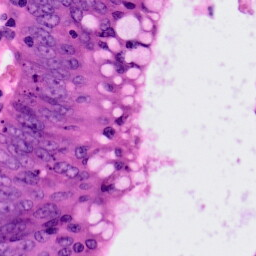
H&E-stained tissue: Colon